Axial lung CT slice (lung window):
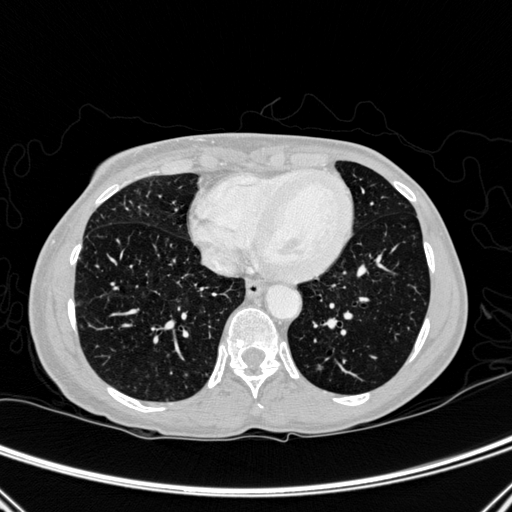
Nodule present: no